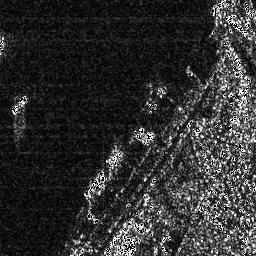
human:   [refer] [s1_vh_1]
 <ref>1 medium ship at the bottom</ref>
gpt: <box>[[30, 64, 41, 77, 0]]</box>